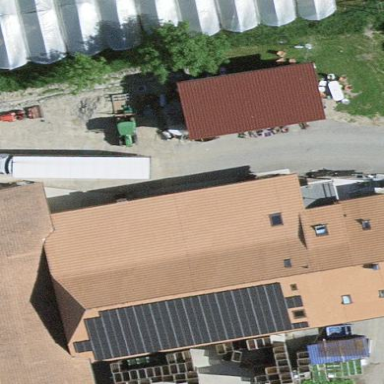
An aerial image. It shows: Farm building.